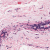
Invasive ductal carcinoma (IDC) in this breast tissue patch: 0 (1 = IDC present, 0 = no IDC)